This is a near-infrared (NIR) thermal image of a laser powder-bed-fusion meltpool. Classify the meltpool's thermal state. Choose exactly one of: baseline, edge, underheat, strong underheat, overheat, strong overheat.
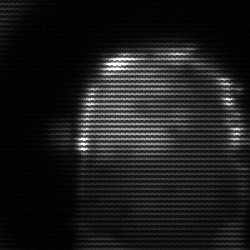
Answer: baseline